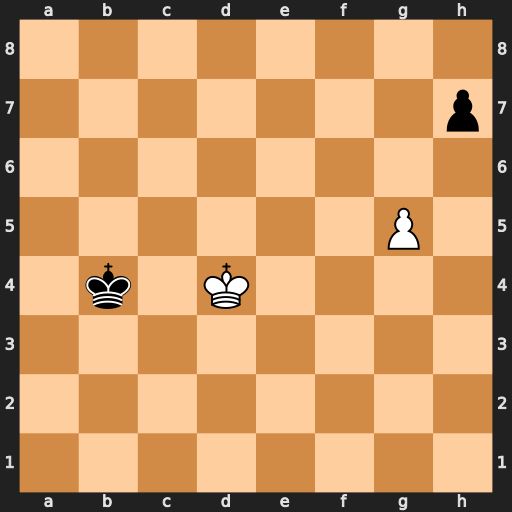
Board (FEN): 8/7p/8/6P1/1k1K4/8/8/8
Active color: w
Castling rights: -
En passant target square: -
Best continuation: Ke5 Kc3 Kf6 Kd3 Kg7